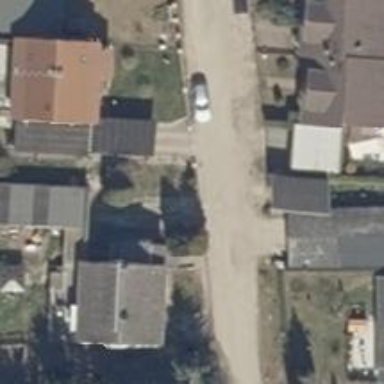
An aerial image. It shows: Residential road with compacted surface.